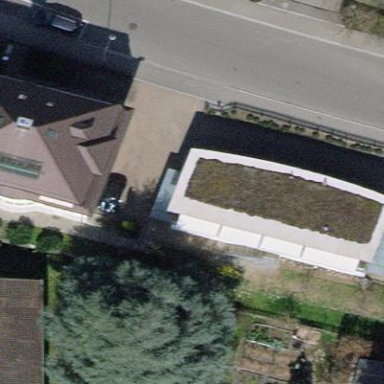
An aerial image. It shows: Building with flat grass-covered roof.